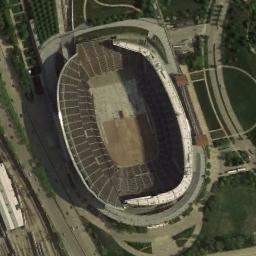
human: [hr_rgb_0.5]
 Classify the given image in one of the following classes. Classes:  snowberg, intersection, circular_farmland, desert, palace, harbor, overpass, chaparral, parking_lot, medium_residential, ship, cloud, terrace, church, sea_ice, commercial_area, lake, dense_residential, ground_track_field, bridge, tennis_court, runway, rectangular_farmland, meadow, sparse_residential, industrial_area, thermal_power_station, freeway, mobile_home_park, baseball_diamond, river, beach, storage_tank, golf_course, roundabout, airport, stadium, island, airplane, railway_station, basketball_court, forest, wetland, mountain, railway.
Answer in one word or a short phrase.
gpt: stadium